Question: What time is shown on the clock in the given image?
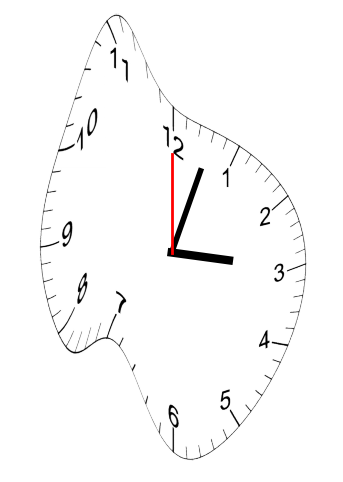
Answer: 03:03:00